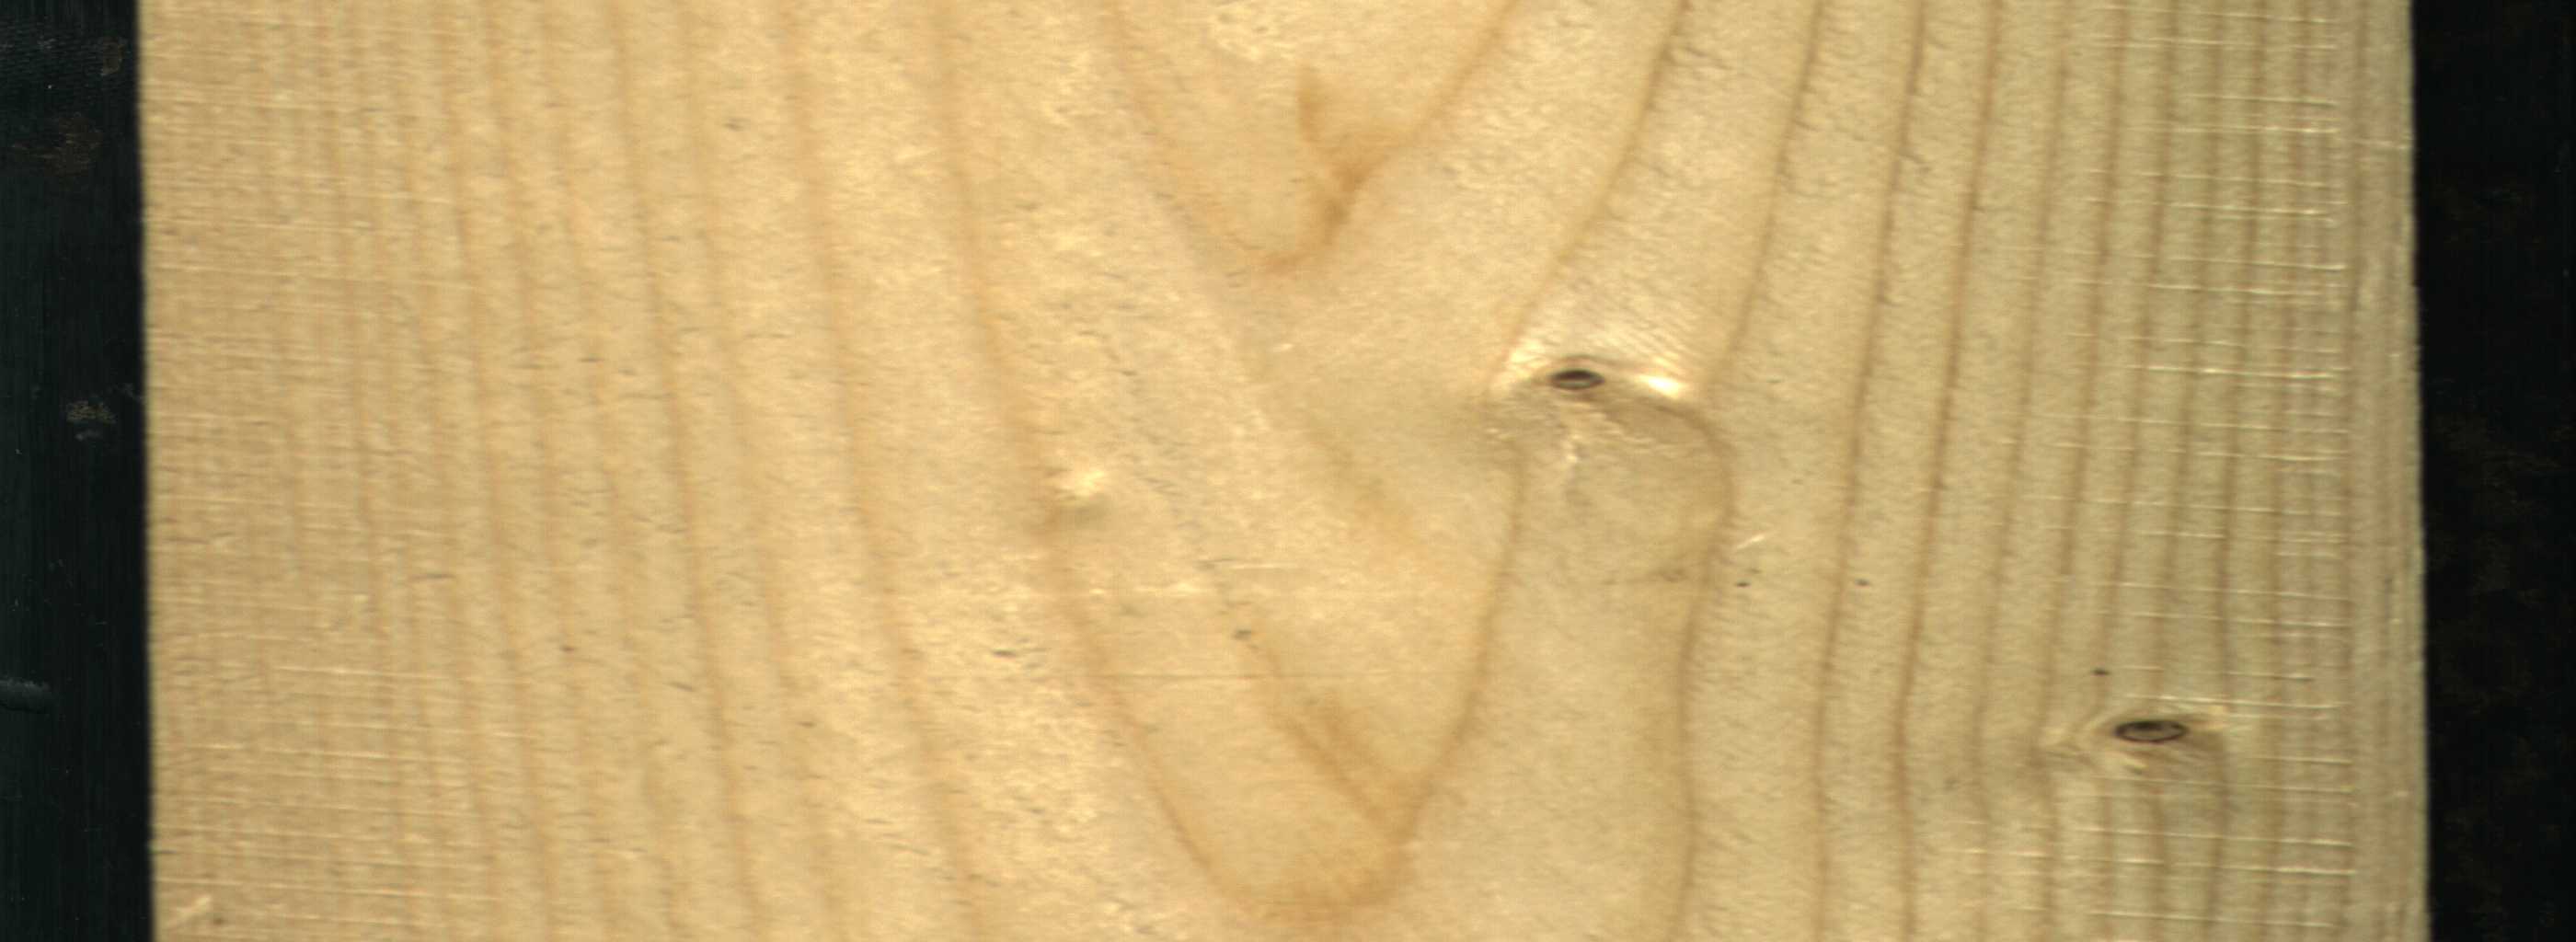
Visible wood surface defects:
Live_Knot
Live_Knot